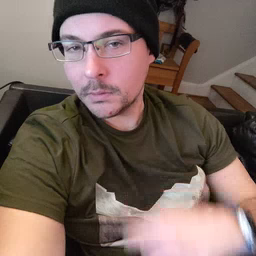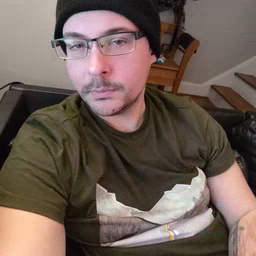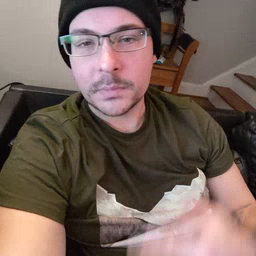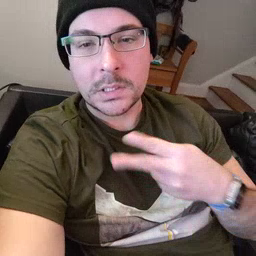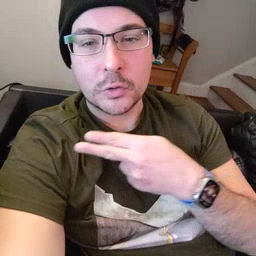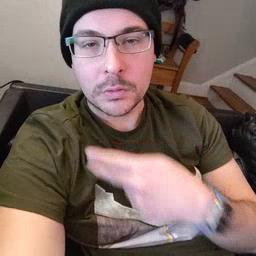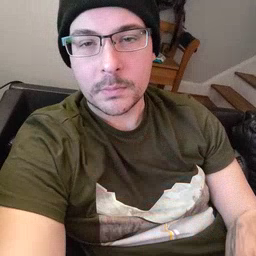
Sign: scissors